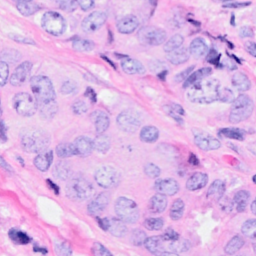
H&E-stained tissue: Breast